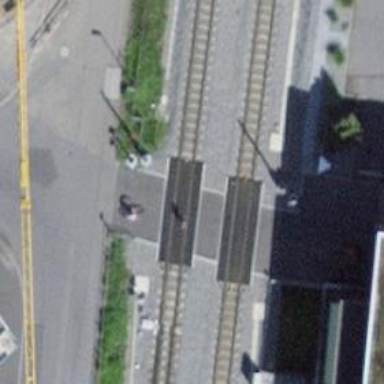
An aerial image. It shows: Full railway crossing barrier.